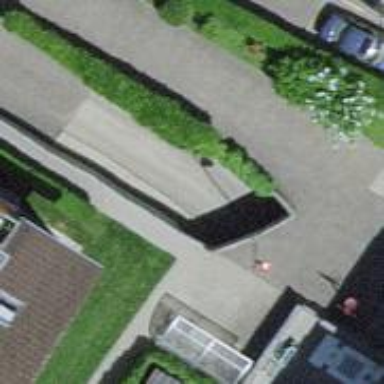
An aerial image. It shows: Parking entrance.